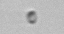
Label: nanoplankton_mix